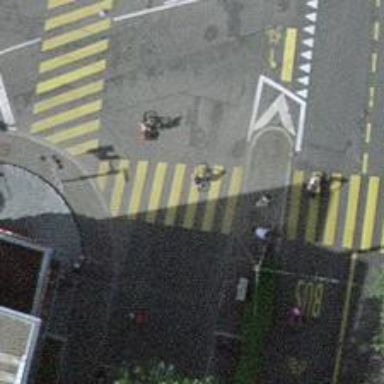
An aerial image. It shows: Crossing with traffic signals.